Question: I am facing a problem with implanting a python code that reads the first 'n' 'rows' from a '.csv' file and store the values of the 'columns' in a 'list' . the length of the list has to be 2000, and the list will be used to create a 'plot'

The 'columns' in the '.csv' file are not labeled
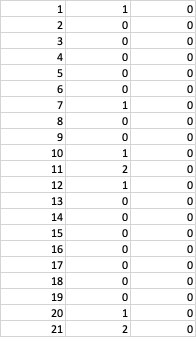
Answer: You can use 'pandas' to do this:
'''
import pandas as pd
df = pd.read_csv("test.csv", nrows=2000, header=None) #header = None avoids the first row to be read as column names
df_list = df.values.tolist()
'''